Field crop: maize
Growth stage: 2
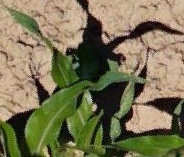
Species: maize